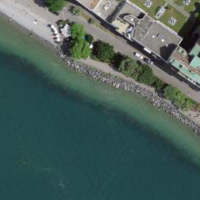
EUNIS habitat code: 14
Species observed at this site:
Nerium oleander
Aegopodium podagraria